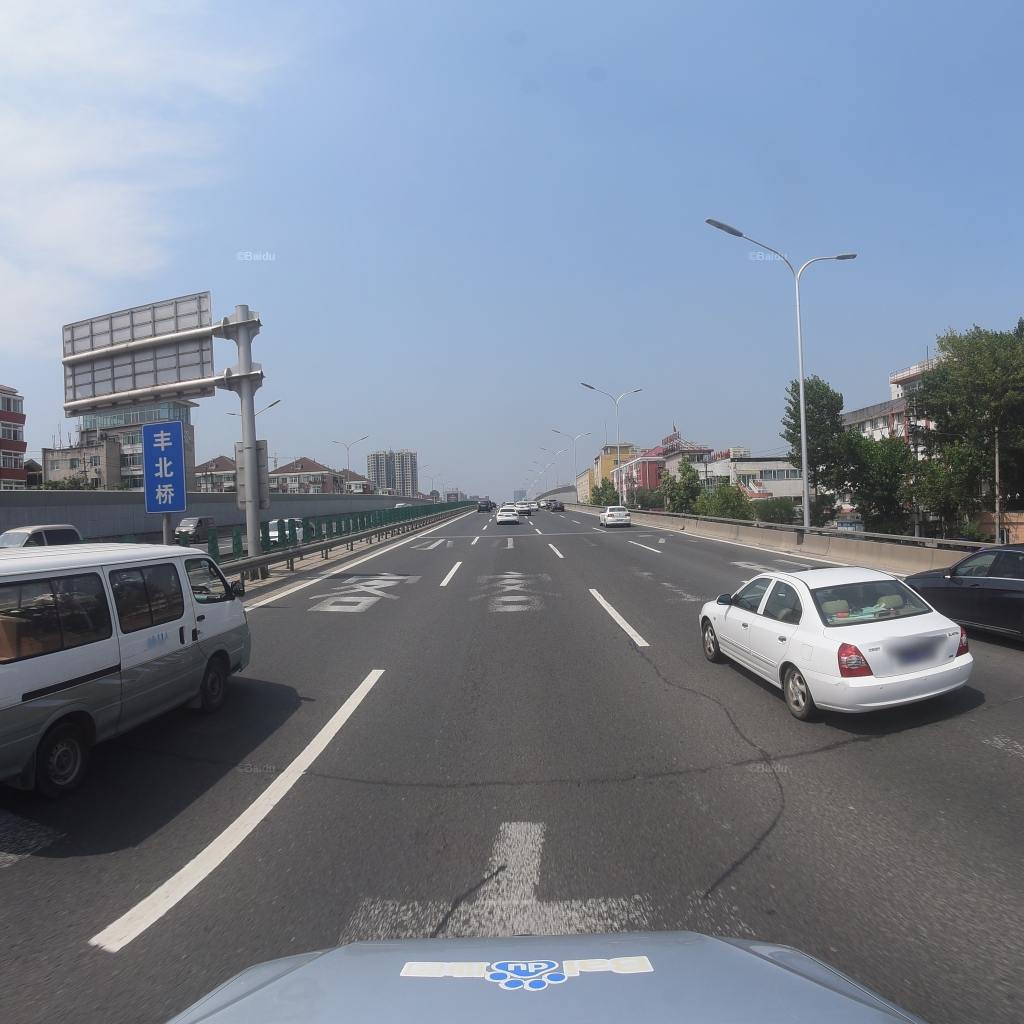
Region: Fengtai
Road damage annotations: longitudinal patch, longitudinal patch, transverse patch